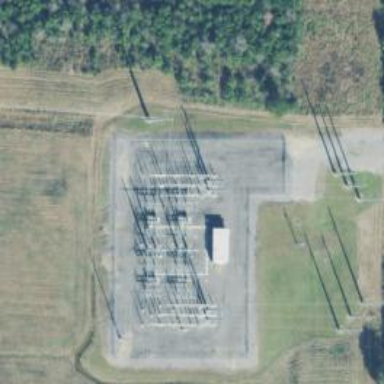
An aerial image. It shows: Switch used for power control.